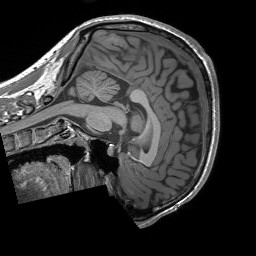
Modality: T1w
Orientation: sagittal